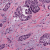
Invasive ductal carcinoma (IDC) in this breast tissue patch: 1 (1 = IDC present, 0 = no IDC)